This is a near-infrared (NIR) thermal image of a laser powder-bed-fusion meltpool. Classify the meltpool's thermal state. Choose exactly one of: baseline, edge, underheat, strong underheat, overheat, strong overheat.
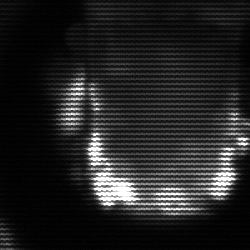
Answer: baseline